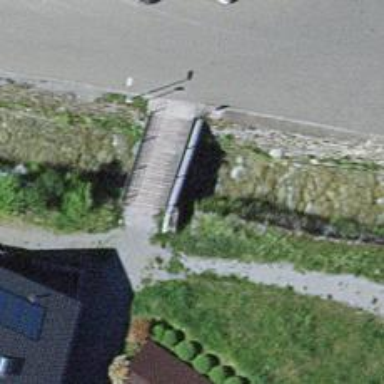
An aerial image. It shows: Road with steps.